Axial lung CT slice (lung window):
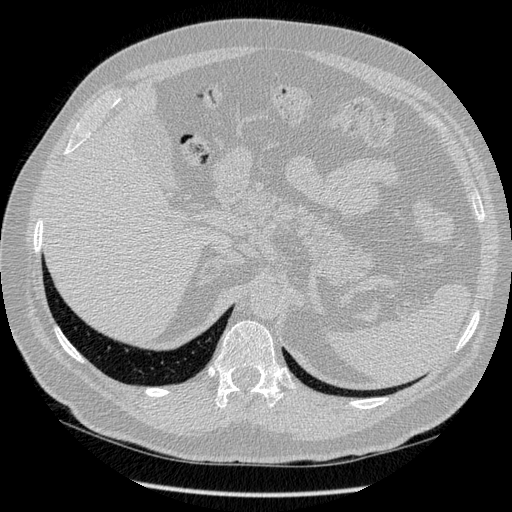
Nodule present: no